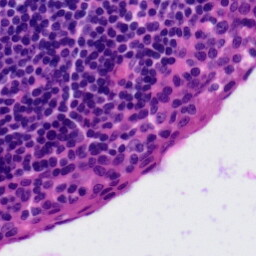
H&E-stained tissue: Tonsil